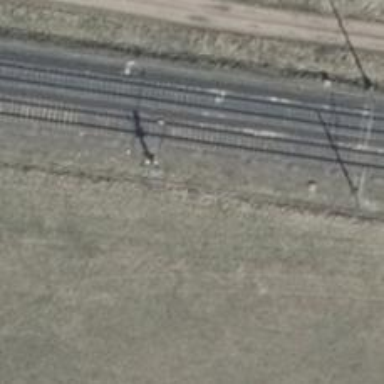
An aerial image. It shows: Railway signal.